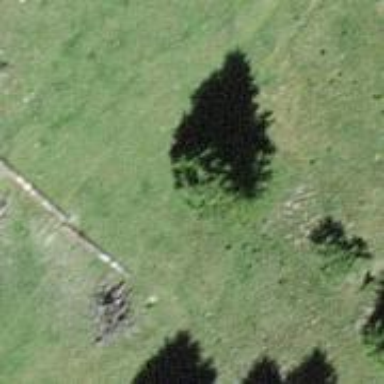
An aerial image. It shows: Needle-leaved tree in its natural environment.